Field crop: maize
Growth stage: 2
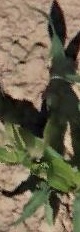
Species: maize